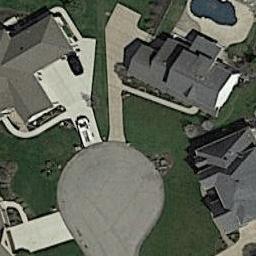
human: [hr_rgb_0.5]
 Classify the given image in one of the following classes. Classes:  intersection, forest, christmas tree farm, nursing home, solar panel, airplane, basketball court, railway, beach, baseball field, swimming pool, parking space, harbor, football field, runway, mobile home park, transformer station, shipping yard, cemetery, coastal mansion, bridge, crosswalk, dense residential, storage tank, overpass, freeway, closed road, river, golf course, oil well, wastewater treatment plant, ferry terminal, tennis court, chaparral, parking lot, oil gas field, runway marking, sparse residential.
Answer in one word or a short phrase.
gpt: closed road